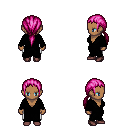
a pixel art fantasy rpg character, female body template, human, dark skin, black robe, white pants, pink ponytail hairstyle, maroon shoes, four views (front, back, left, right), 2x2 character sprite sheet, small pixel art, hard edges, no anti-aliasing